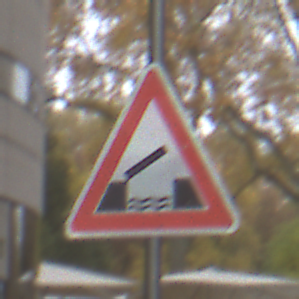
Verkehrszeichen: BeweglicheBruecke
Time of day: Midday
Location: Outdoor (Urban)
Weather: Overcast
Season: NotSpecified
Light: Natural